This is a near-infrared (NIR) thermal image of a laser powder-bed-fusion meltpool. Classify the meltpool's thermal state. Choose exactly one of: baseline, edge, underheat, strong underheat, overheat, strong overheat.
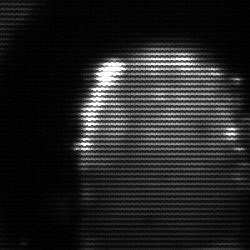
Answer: baseline